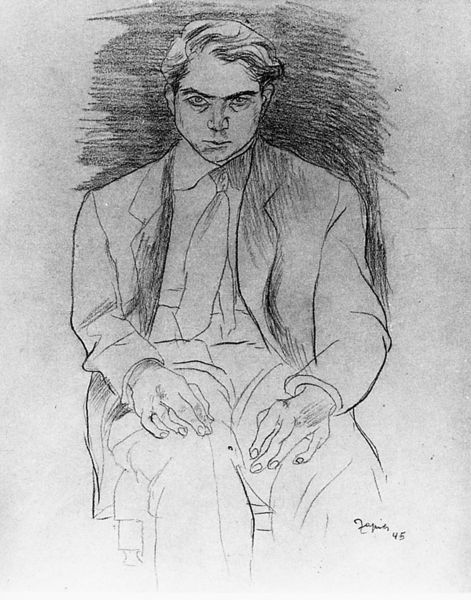
Titel: Selbstporträt
Künstler: Wienand von Steeg
Institution: Privatbesitz
Schlagwörter: mann, schatten, haar, licht, mund, nase, zeichnung, blick, anzug, hemd, hände, portrait, porträt, haare, frontal, schattierung, chair, hands, hair, sitting, krawatte, kohle, schraffur, bleistift, kohlezeichnung, kravatte, hand, schlips, man, eyes, suit, drawing, gaze, sketch, tie, signature, pencil, legs, stare, sacko, date, 45